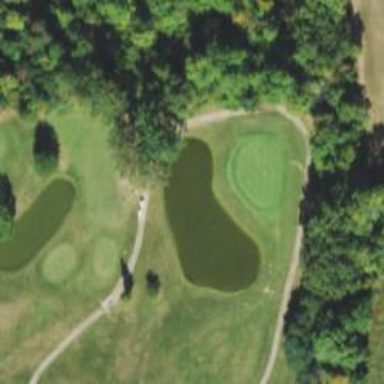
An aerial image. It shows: Golf cartpath that is also road path.